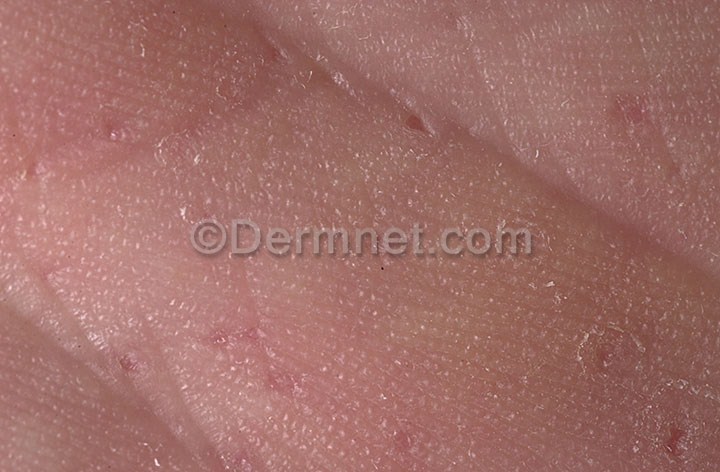
Disease: Actinic Keratosis Basal Cell Carcinoma and other Malignant Lesions